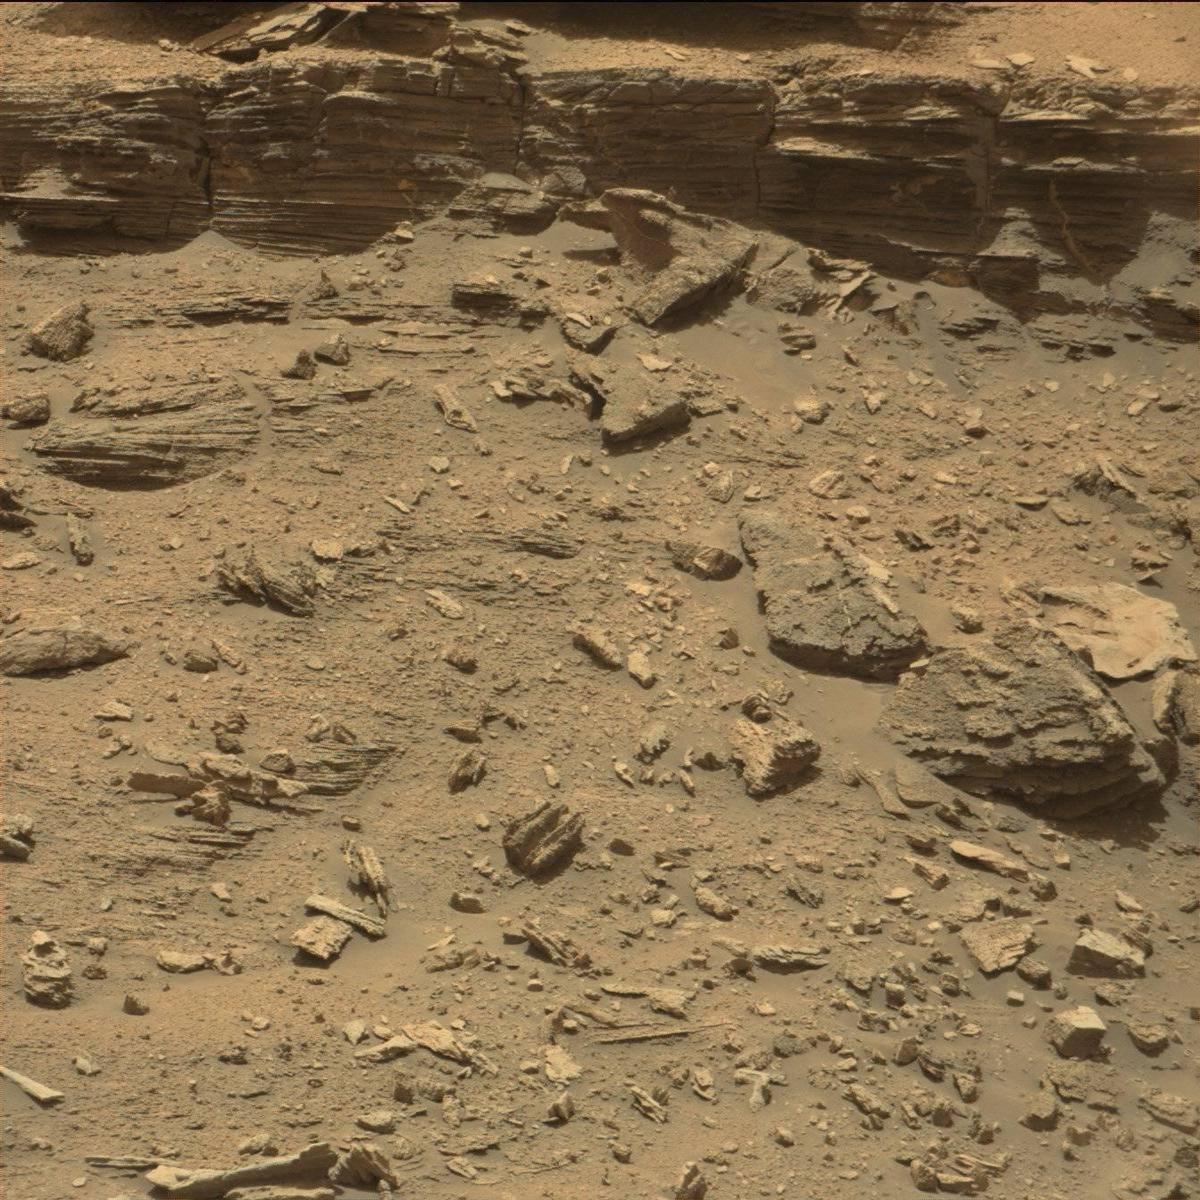
Terrain classes present: Bedrock, Sand / Soil